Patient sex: M
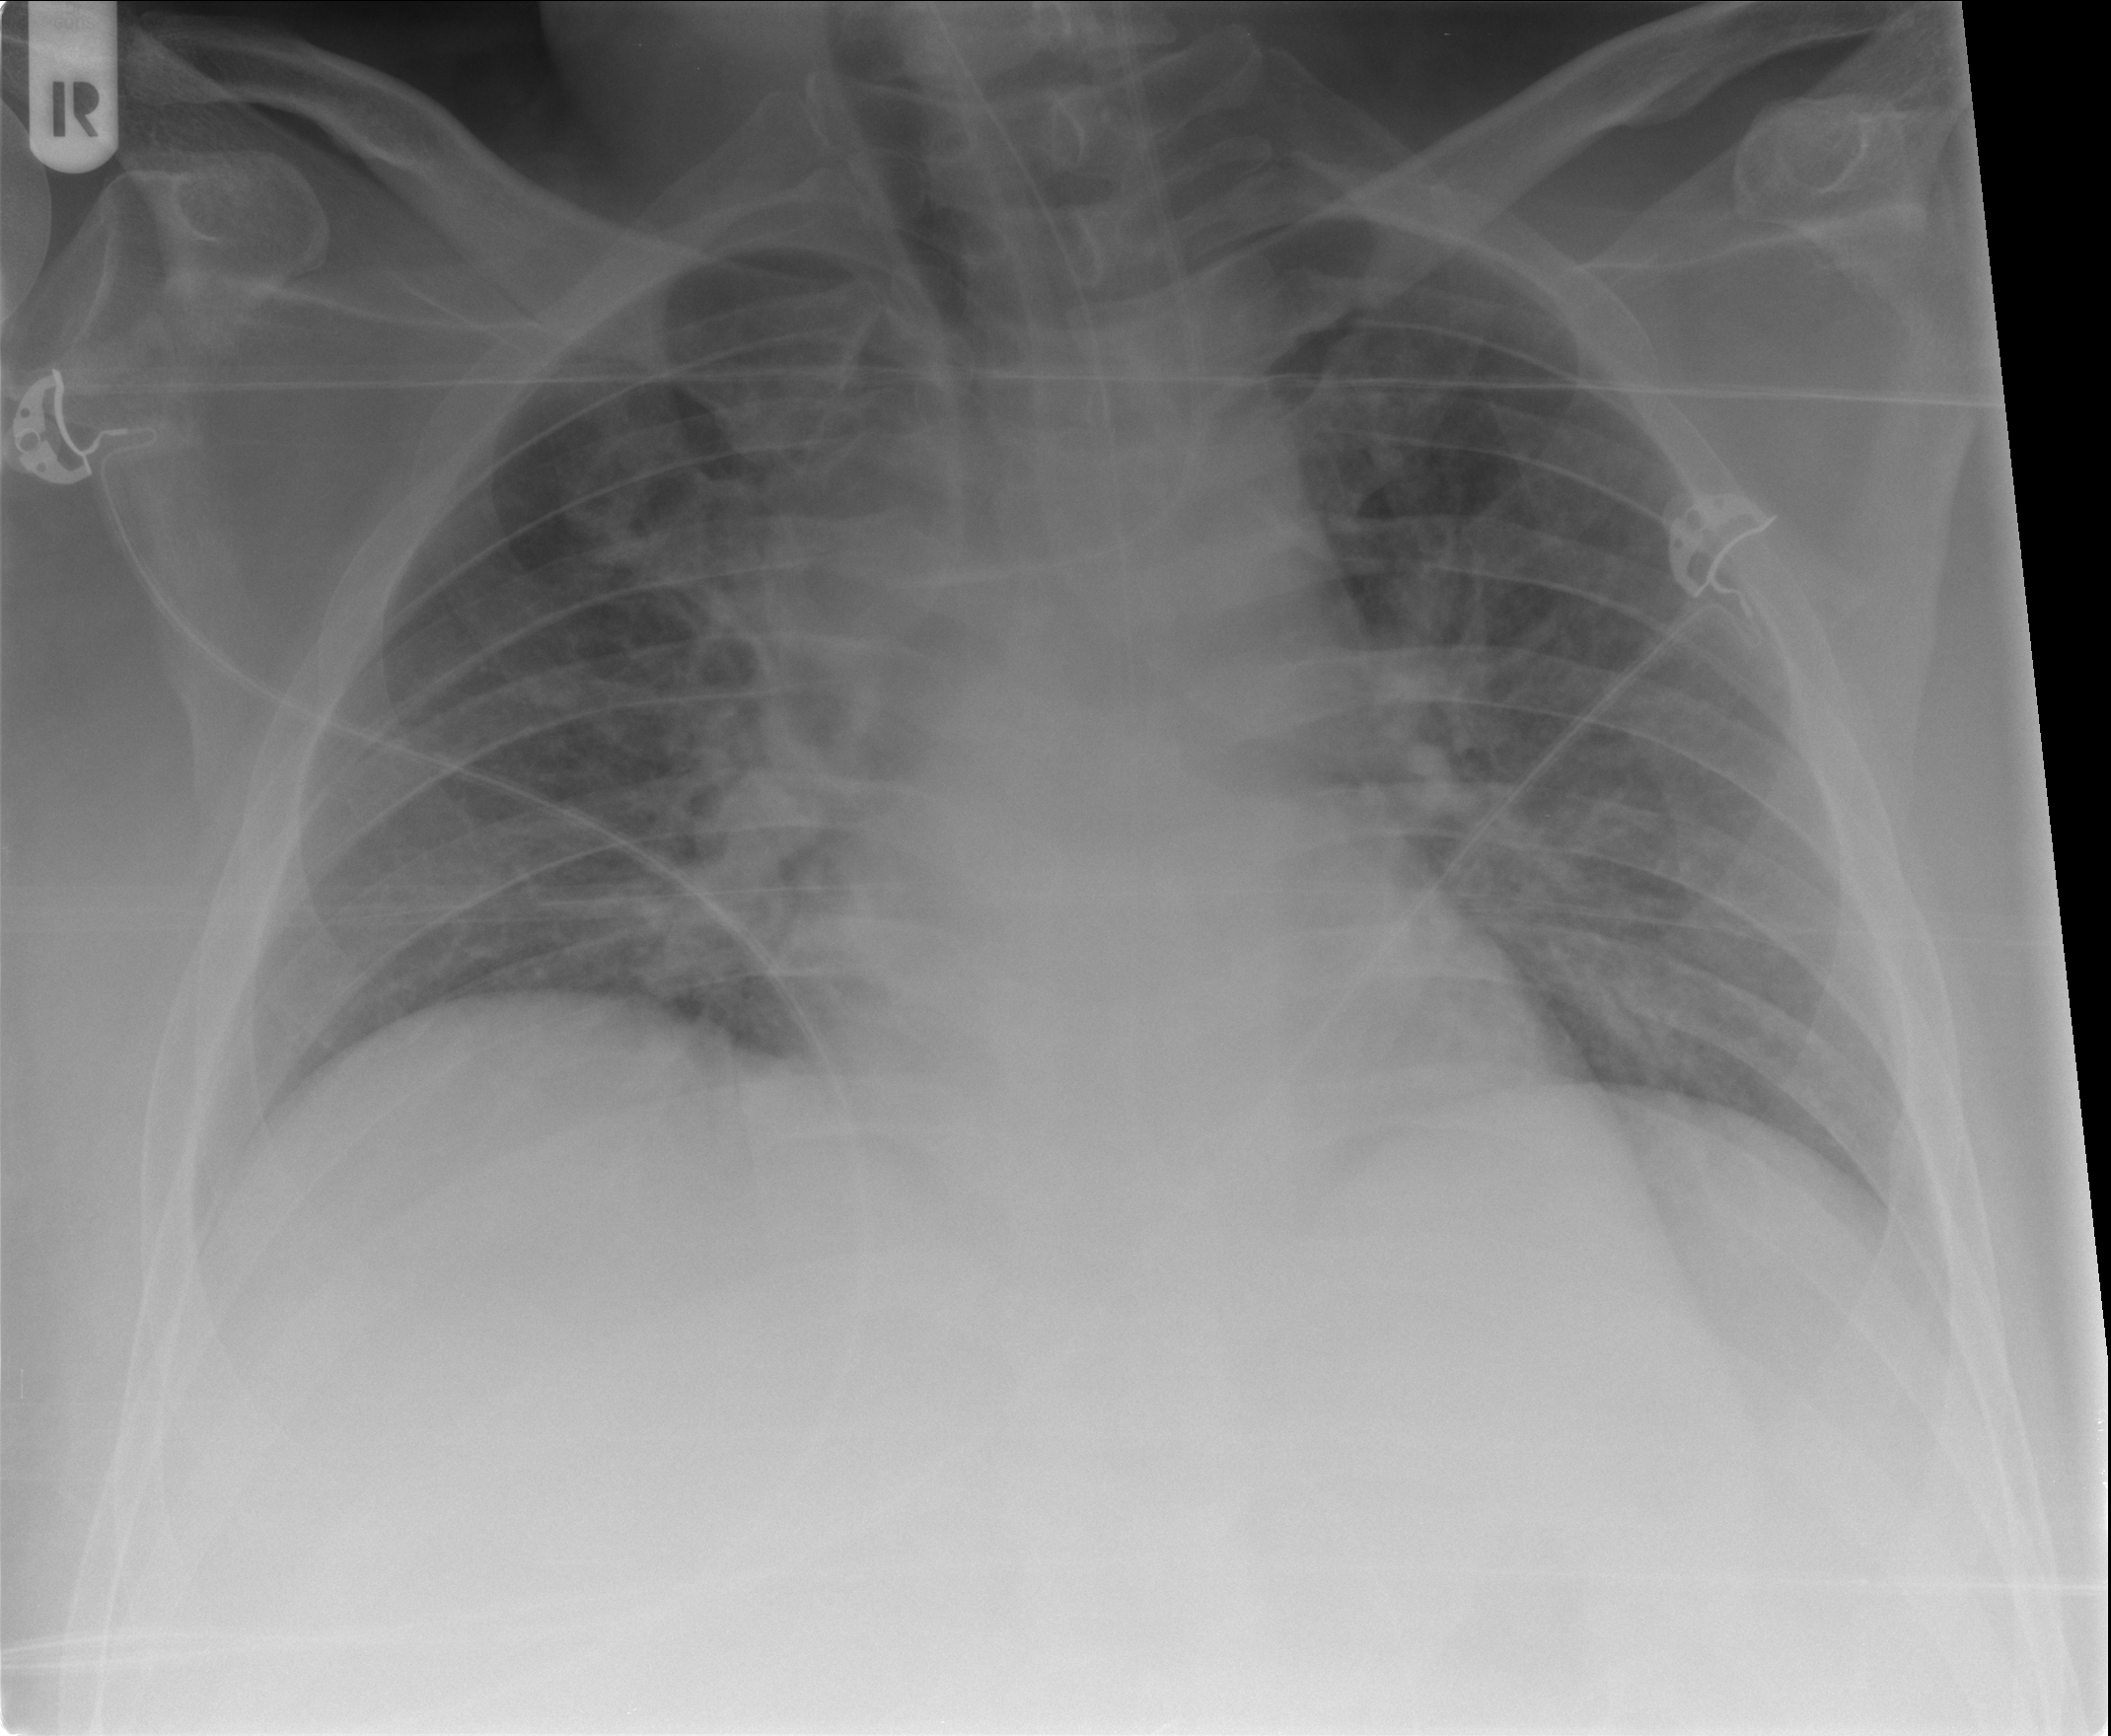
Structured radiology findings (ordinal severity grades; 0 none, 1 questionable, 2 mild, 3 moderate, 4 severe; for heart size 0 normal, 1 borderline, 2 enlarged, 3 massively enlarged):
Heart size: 2
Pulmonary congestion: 2
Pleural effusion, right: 1
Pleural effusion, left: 1
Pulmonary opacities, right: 2
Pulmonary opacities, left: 2
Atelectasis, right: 2
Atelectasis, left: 2